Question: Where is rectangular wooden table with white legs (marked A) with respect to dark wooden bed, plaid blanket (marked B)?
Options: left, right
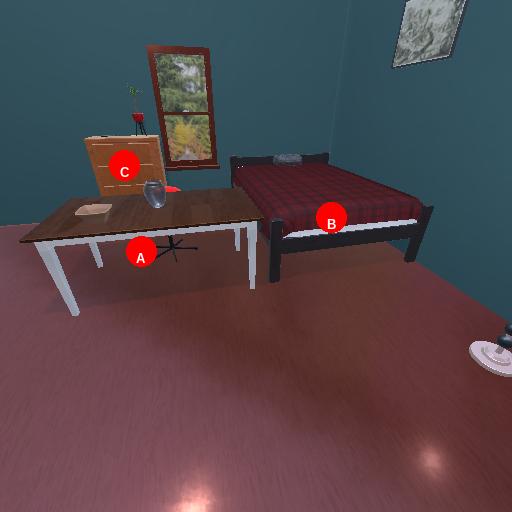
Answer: left